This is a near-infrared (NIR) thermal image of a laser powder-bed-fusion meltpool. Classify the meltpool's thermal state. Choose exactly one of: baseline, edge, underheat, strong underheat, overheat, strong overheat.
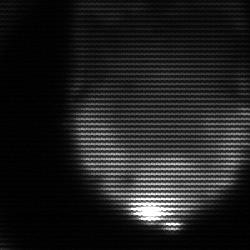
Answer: edge